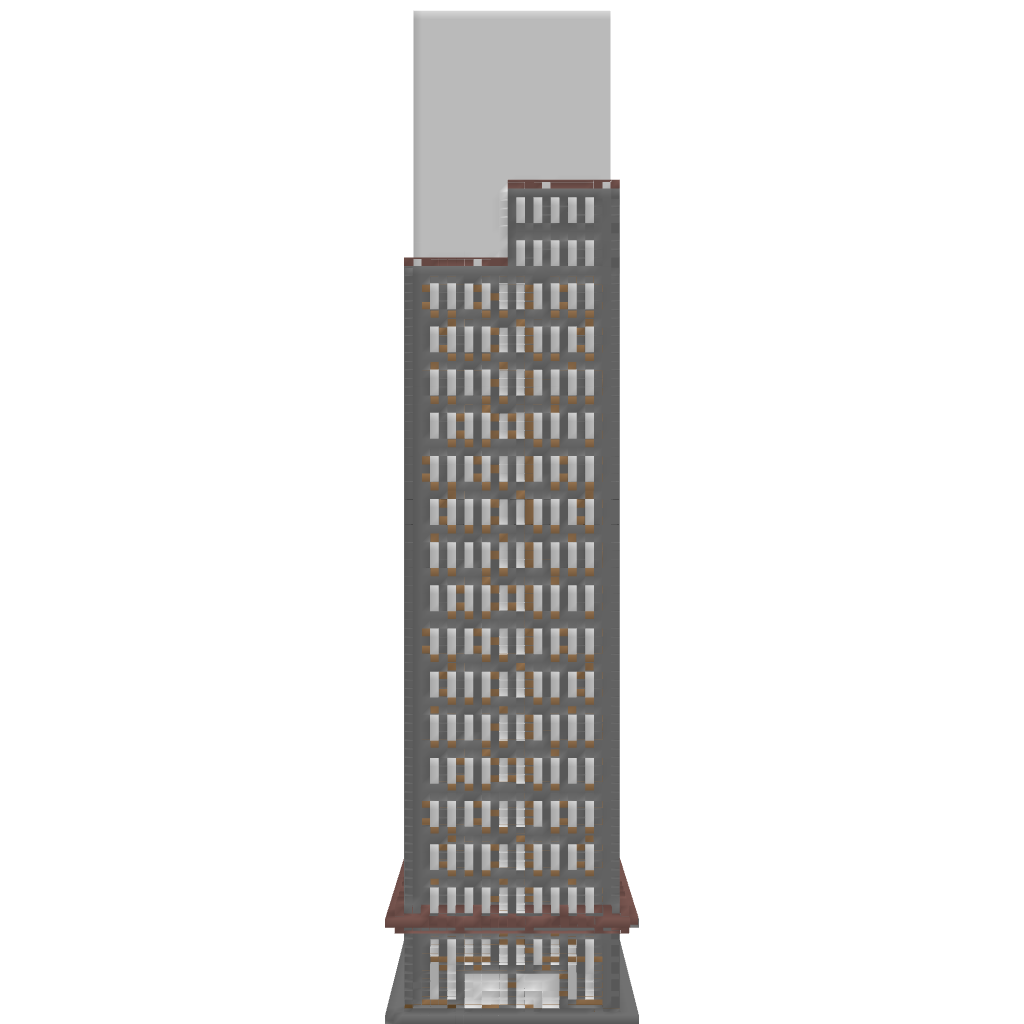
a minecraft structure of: Modern Tower bad low quality